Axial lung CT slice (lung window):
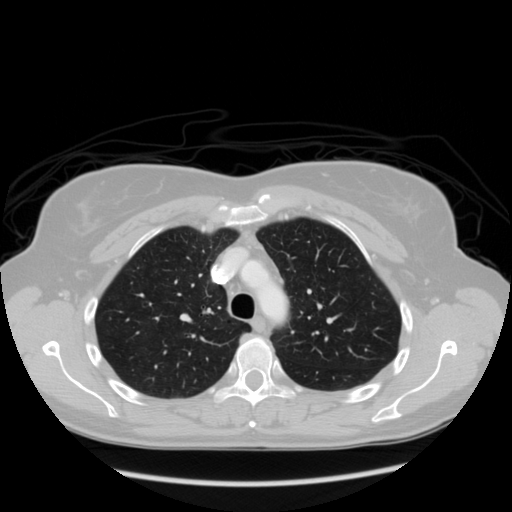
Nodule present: no